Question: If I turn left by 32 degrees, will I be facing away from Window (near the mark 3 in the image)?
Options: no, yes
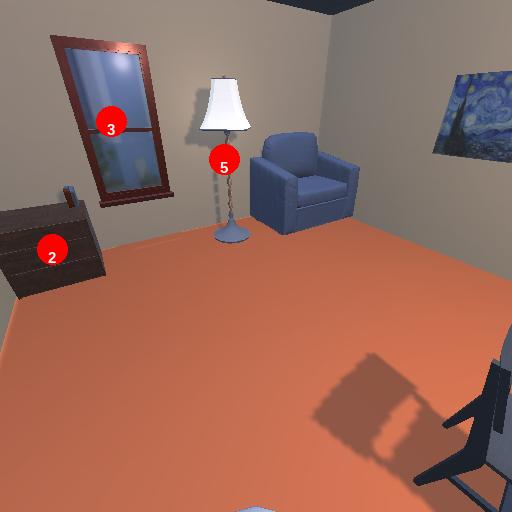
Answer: no